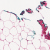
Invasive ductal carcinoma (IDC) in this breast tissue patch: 0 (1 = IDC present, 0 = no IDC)